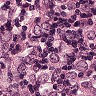
Metastatic tissue present: yes